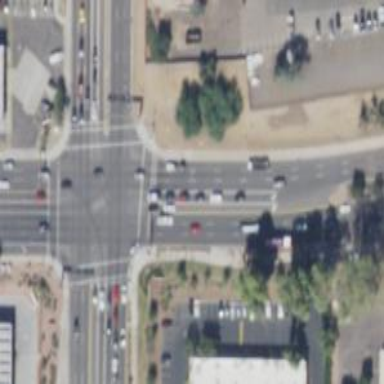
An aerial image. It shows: Solid stop line on the road.